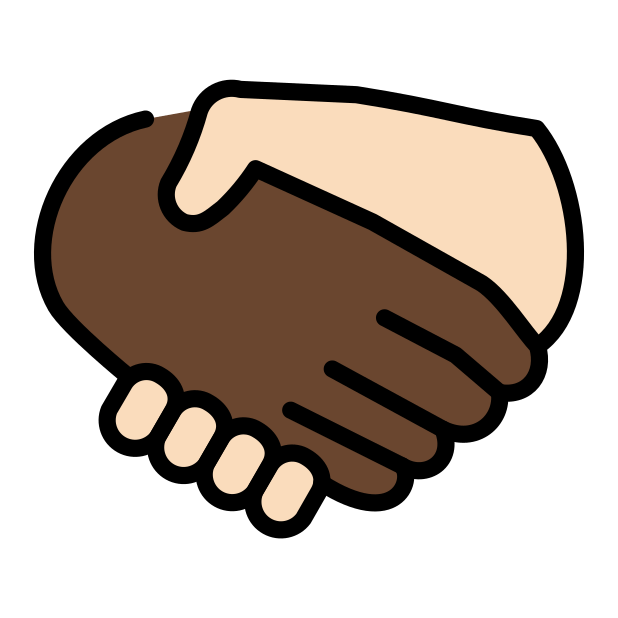
handshake: dark skin tone, light skin tone